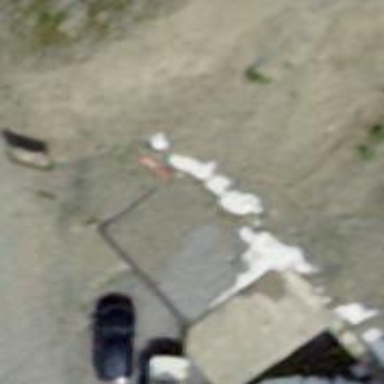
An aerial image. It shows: Garage building.